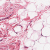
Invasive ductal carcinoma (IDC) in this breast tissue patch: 0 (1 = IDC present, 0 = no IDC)